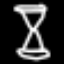
Label: hourglass